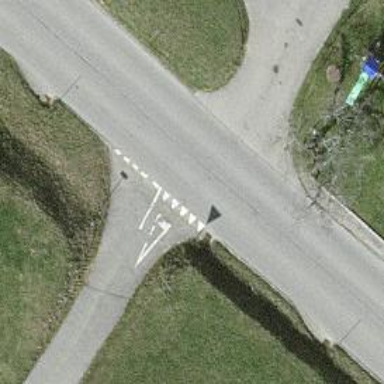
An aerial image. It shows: Road with "give way" sign.